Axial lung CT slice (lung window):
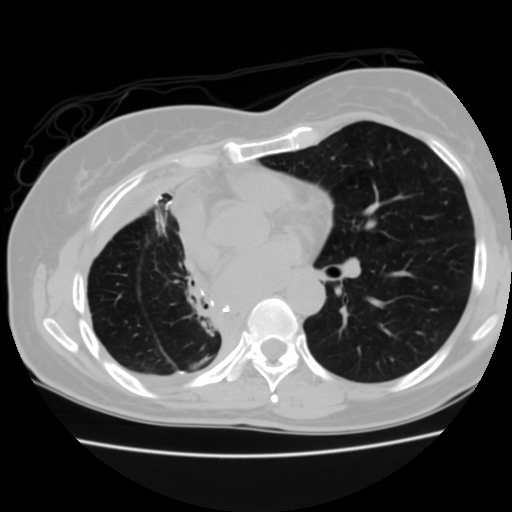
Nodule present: no